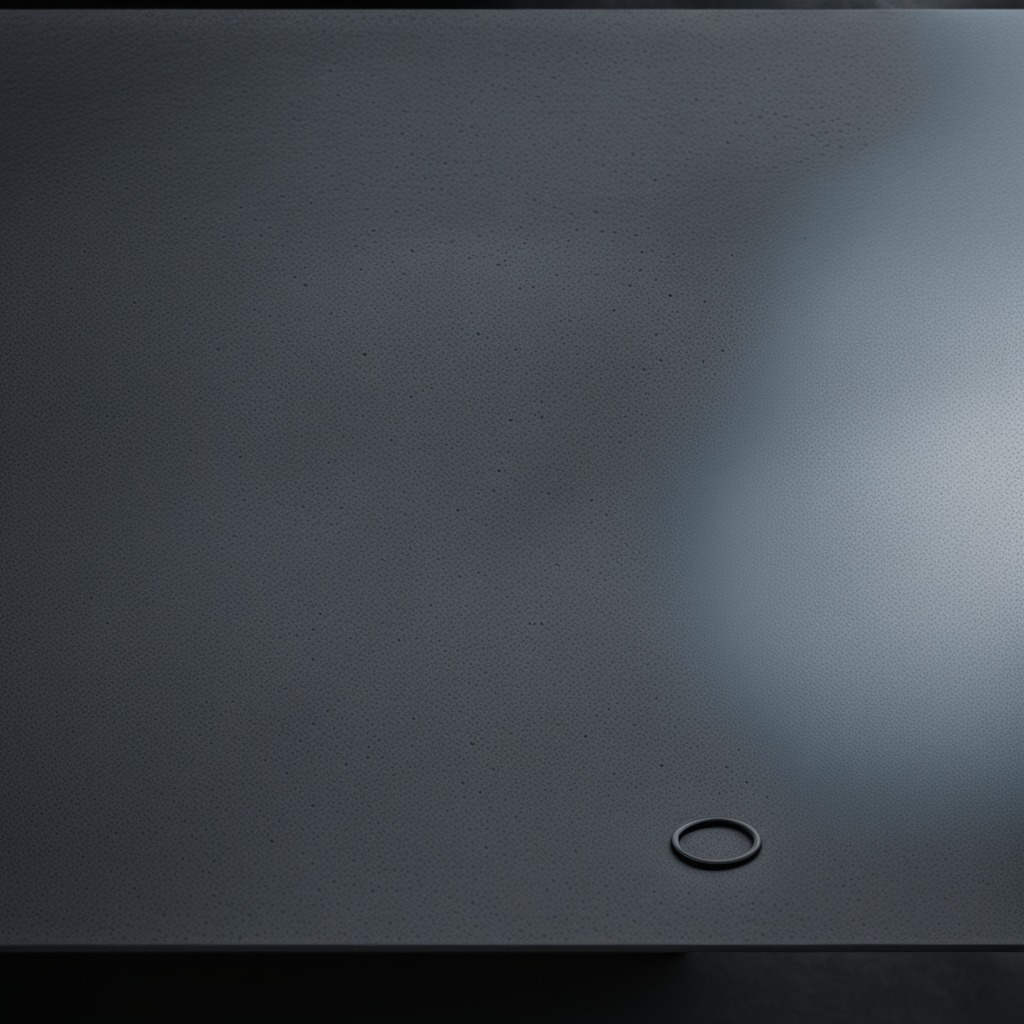
A rubber O-ring is lying on the granite table inside a workshop at night.